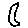
Label: moon